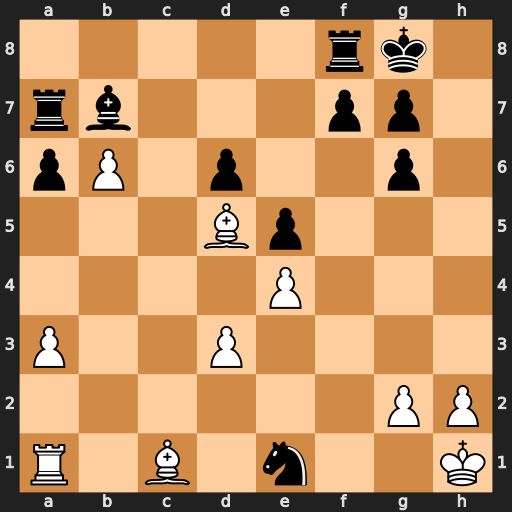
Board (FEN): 5rk1/rb3pp1/pP1p2p1/3Bp3/4P3/P2P4/6PP/R1B1n2K
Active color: w
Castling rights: -
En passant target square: -
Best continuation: bxa7 Bxd5 exd5